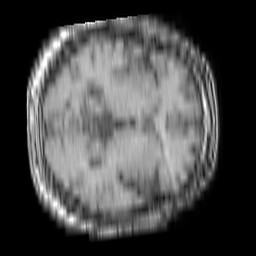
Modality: T1w
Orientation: axial
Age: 64
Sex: male
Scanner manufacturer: philips
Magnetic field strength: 1.5 T
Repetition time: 0.1634 s
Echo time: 0.001863 s